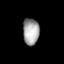
Tissue: lung
Cell type: Endothelial cells
Senescence score: 0.5462
Nuclear area (px): 426
Mean DAPI intensity: 161.728